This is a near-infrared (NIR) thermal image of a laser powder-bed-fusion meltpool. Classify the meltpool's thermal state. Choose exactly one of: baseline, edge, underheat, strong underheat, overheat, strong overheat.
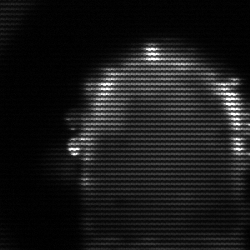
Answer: baseline